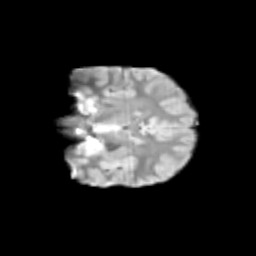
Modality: T2w
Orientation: coronal
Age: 10
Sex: male
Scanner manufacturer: siemens
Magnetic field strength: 3 T
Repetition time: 3.8 s
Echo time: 0.07 s